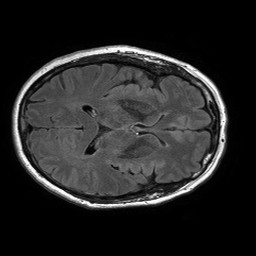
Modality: FLAIR
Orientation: axial
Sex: female
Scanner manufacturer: philips
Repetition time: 11 s
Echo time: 0.125 s